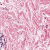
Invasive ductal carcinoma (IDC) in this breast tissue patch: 0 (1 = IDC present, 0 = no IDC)